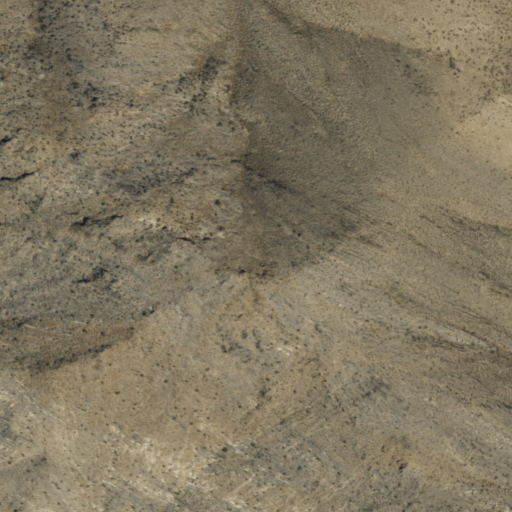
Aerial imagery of mountains in Nevada named Lodi Hills containing only shrub